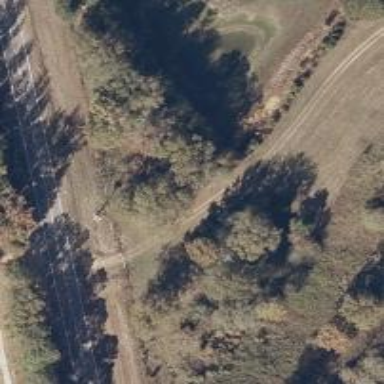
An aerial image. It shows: Culvert tunnel.